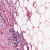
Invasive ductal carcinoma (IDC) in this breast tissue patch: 1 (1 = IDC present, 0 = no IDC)